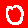
Digit: 0